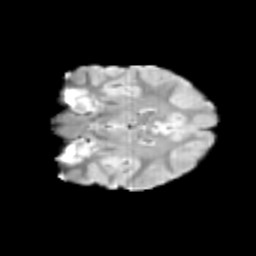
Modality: T2w
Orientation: coronal
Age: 12
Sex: male
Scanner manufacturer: siemens
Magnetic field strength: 3 T
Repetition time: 3.8 s
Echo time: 0.07 s